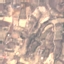
Land use / land cover class: PermanentCrop